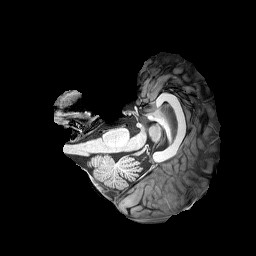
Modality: T1w
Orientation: axial
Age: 35
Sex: male
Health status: healthy